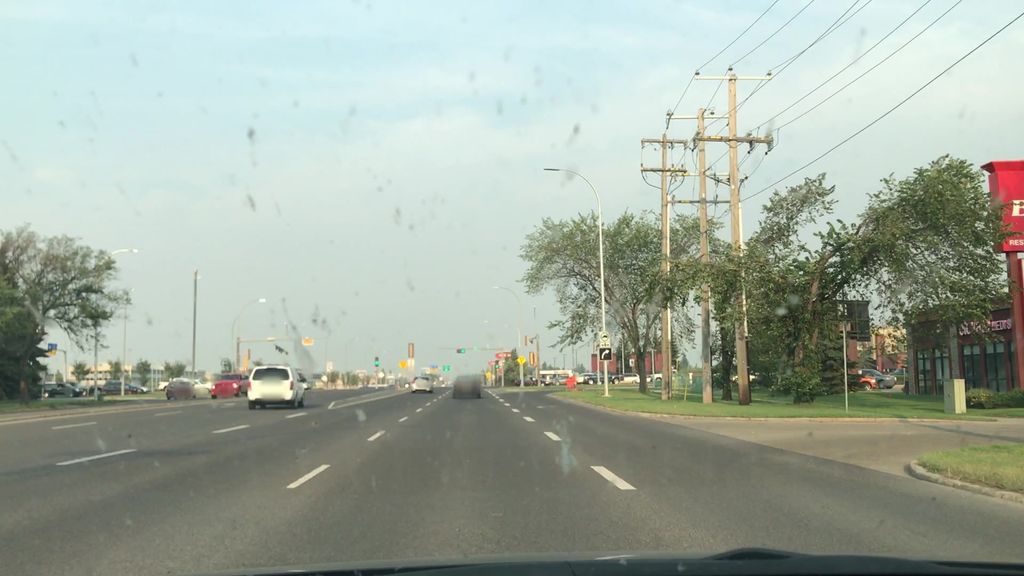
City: edmonton